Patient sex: F
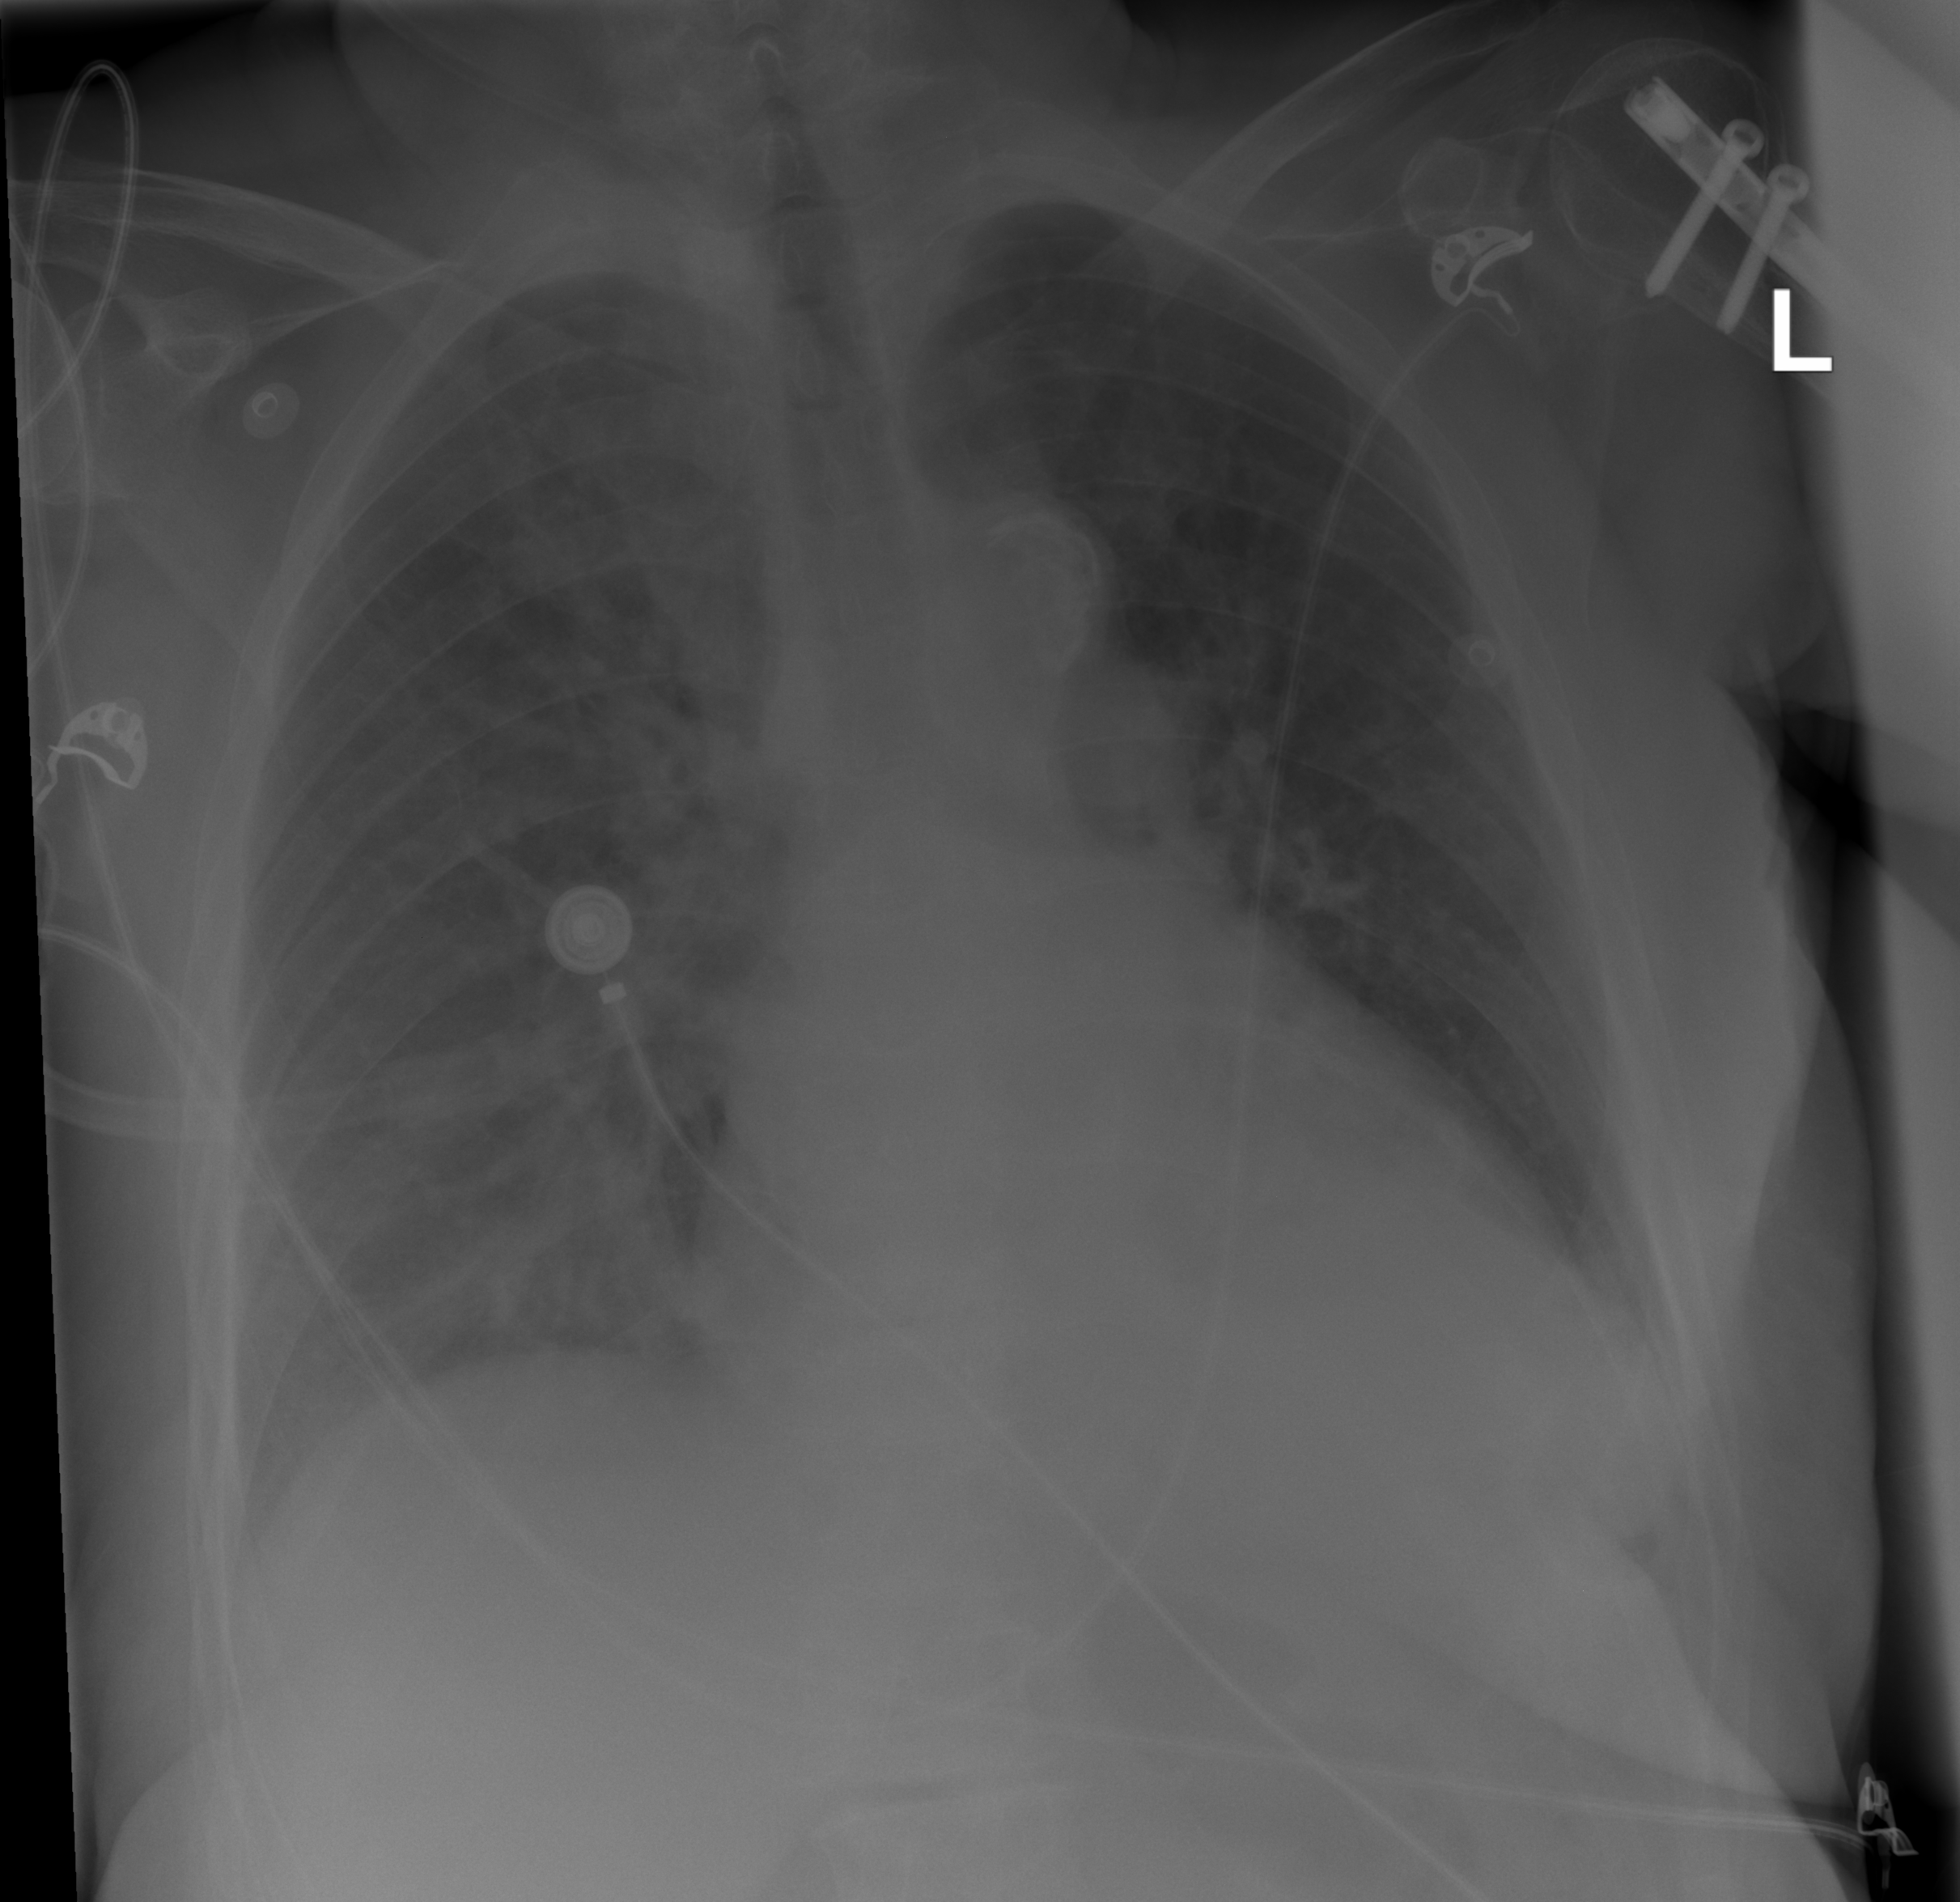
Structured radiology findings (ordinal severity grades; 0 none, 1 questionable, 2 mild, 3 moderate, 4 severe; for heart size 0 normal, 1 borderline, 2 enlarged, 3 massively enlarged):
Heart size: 2
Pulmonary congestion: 0
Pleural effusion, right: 2
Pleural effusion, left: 0
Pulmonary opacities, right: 2
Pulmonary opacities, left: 0
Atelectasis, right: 2
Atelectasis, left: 0